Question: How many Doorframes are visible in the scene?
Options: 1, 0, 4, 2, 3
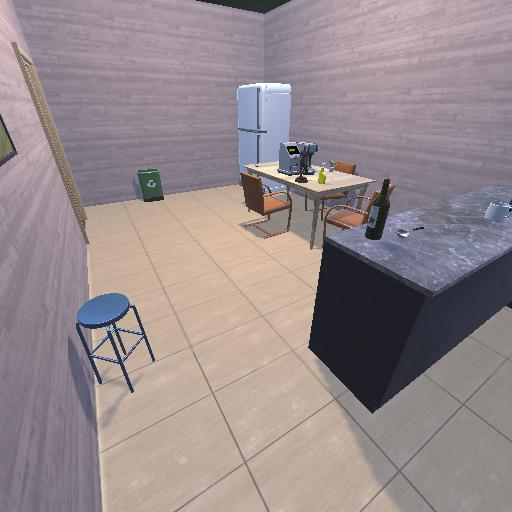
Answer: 1